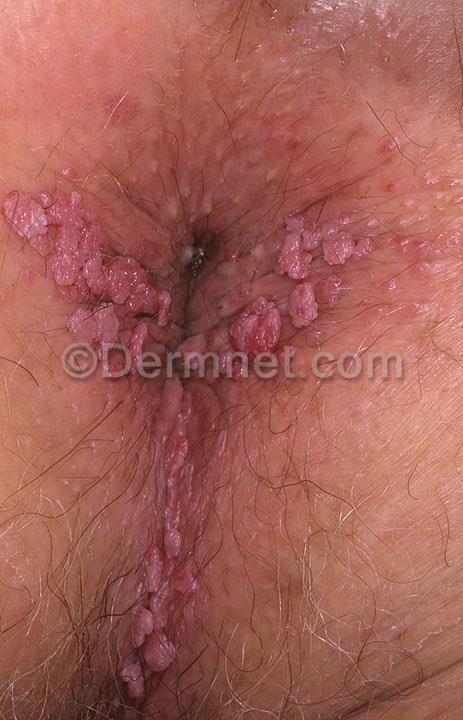
Disease: Herpes HPV and other STDs Photos